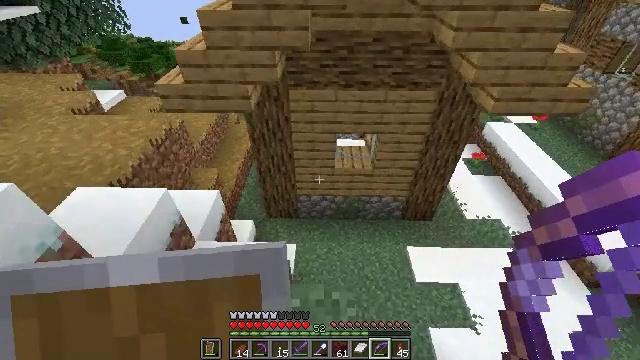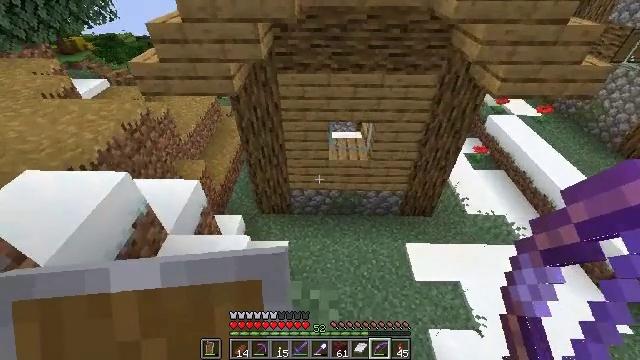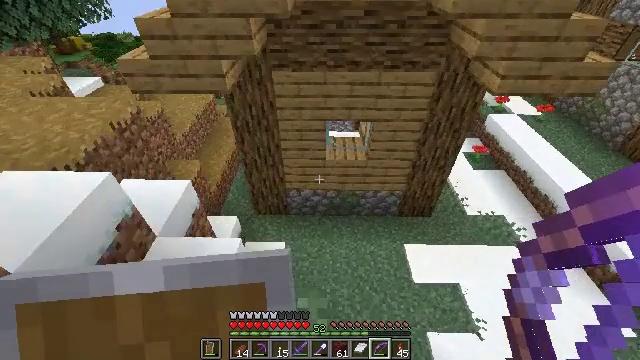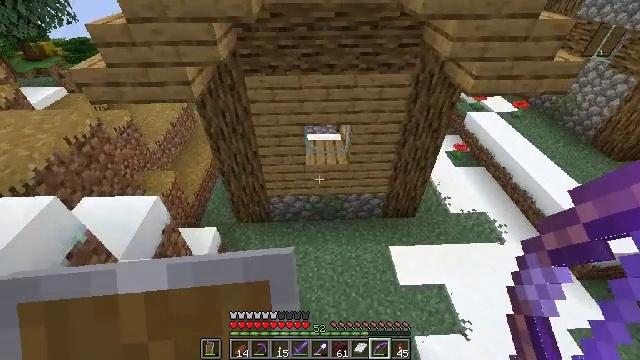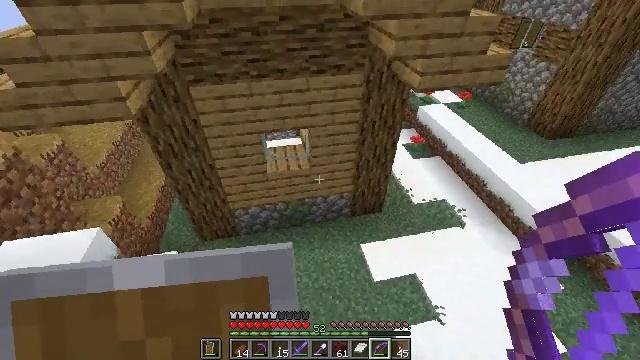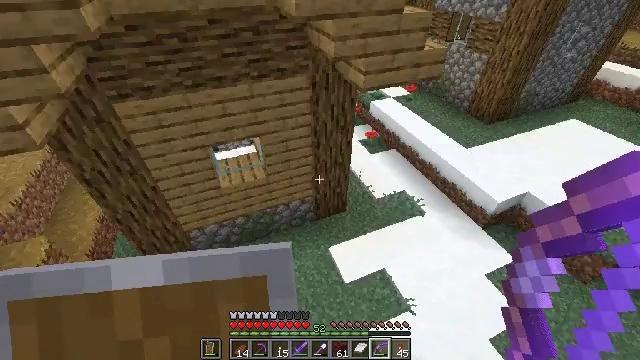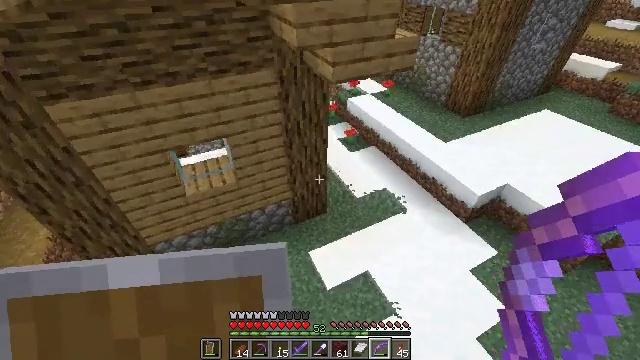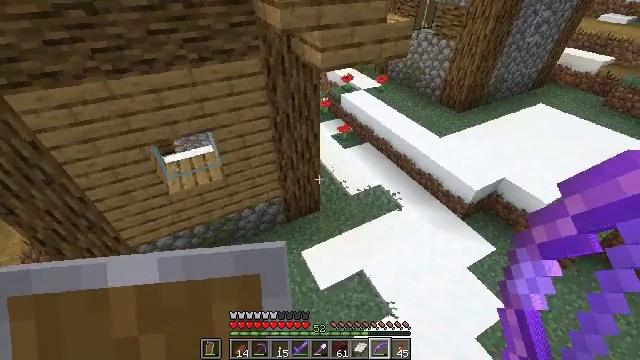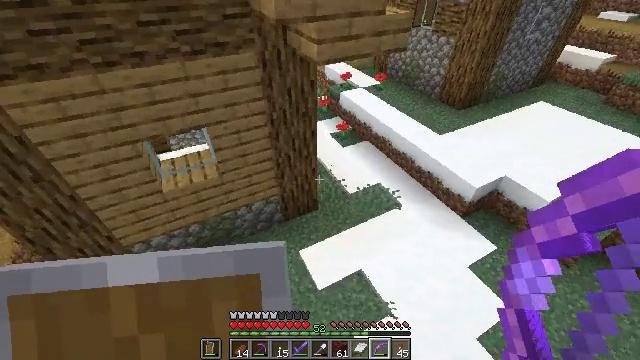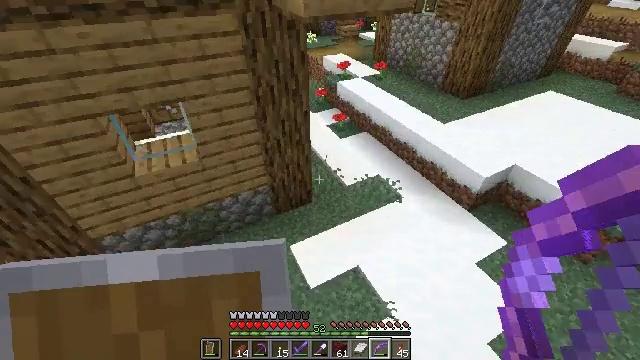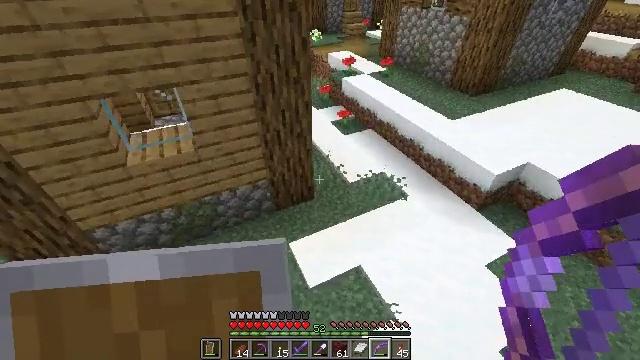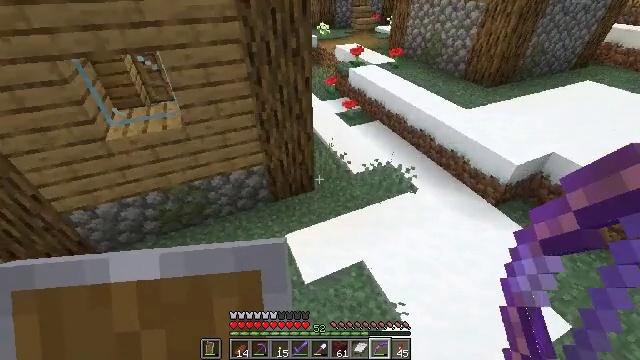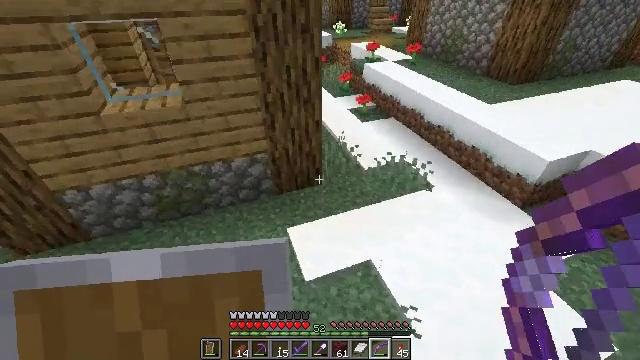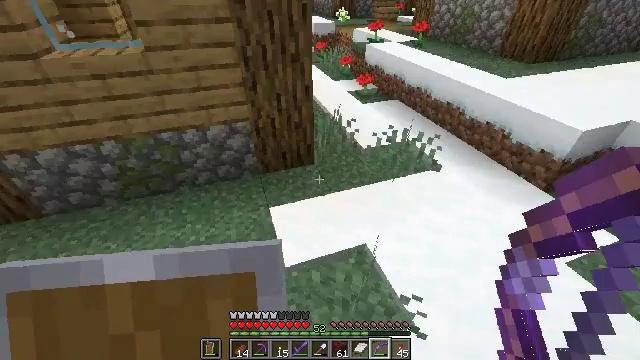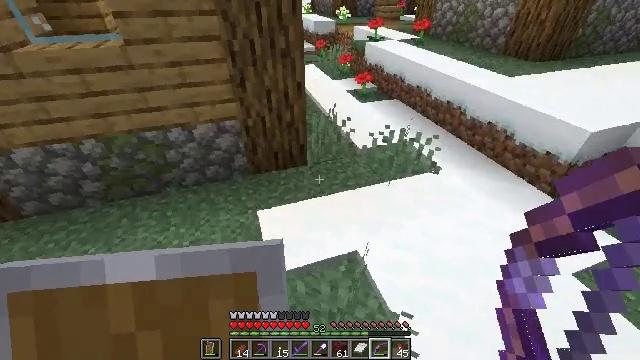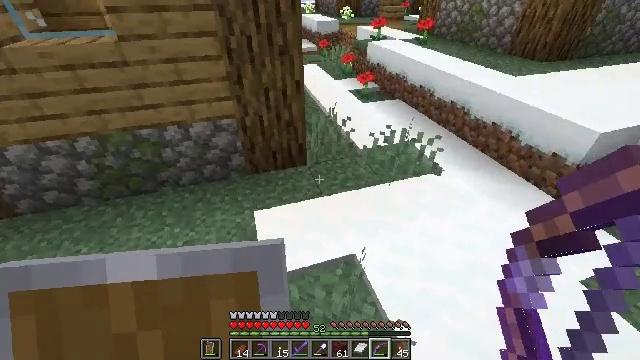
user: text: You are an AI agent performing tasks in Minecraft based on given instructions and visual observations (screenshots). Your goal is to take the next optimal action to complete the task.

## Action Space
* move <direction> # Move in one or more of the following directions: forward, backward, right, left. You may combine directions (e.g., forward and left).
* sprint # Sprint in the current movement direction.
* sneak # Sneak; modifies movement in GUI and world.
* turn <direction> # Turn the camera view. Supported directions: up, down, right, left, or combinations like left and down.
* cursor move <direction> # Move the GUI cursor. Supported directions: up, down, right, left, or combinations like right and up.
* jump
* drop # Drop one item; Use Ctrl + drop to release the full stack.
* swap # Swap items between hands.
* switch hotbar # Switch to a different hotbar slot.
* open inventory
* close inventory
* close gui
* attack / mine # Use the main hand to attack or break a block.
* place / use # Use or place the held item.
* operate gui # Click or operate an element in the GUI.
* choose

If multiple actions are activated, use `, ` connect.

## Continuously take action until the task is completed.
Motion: motion action
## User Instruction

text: Collect the bell.
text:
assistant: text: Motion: move forward and move right
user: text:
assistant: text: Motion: move forward and move right
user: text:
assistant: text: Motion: move forward and move right, turn right
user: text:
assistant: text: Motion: move forward and move right, turn right
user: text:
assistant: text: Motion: move forward and move right, turn right
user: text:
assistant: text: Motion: move forward and move right, turn right
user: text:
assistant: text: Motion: move forward and move right, turn right
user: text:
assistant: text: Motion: move forward and move right
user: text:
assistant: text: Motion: move forward and move right
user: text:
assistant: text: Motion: move forward and move right, turn left
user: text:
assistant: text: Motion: move forward and move right, turn left
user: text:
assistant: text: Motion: move forward and move right, turn left and up
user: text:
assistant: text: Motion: move forward and move right, turn left
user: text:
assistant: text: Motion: move forward and move right
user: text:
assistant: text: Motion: move forward and move right
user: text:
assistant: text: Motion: move forward and move right, turn left
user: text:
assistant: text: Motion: move forward and move right, turn left
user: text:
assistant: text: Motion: move forward and move right, turn left and up
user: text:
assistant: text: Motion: move forward and move right, turn left and up
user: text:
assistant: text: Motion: move forward and move right, turn left and up
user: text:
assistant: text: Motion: move forward and move right, turn left and up
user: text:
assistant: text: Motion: move forward, turn left and up
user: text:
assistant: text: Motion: move forward
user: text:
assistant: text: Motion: move forward, turn left and up
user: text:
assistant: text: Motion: move forward, turn up
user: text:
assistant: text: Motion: move forward
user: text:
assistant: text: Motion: move forward
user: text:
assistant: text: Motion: move forward, turn right
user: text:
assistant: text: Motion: move forward, turn right
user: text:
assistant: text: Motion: move forward, turn left and down